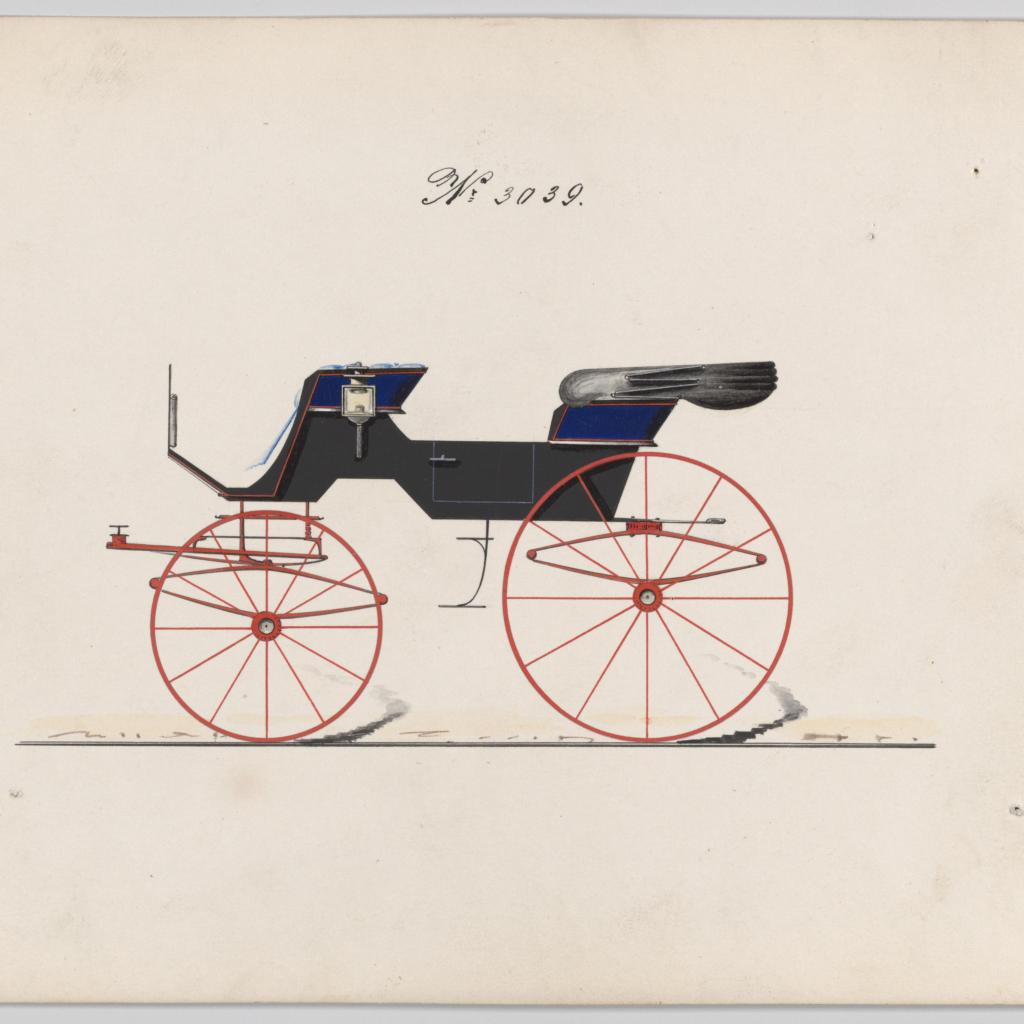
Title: Design for 2 seat Phaeton, no. 3039
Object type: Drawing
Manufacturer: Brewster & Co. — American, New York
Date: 1874
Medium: Pen and black ink, watercolor and gouache with gum arabic
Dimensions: sheet: 6 7/8 x 9 3/4 in. (17.5 x 24.8 cm)
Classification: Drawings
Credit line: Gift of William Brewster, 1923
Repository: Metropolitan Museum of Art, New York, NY